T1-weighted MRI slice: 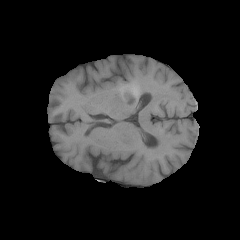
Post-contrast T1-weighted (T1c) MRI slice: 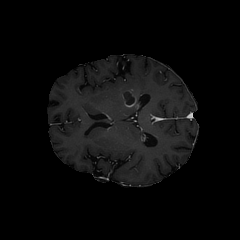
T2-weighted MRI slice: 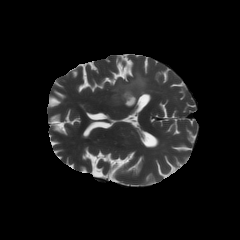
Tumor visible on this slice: yes